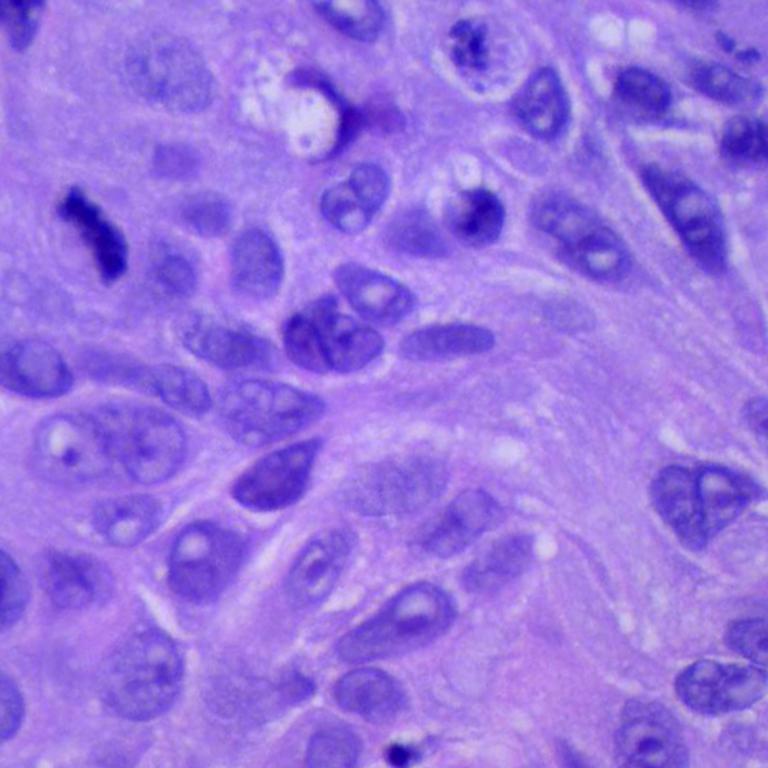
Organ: lung
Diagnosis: squamous carcinomas